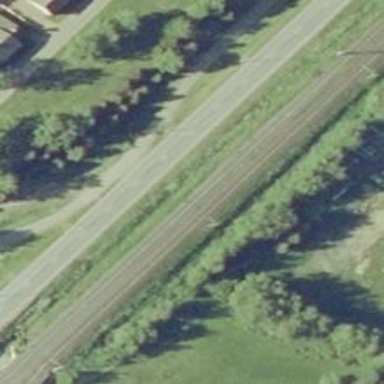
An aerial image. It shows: Secondary road with asphalt surface.